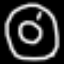
Label: donut